Current action and preconditions to check: path_clear

Your task: For each precondition in the list above, predict whether it will hold at this action.

Consider the current scene as observed from the mobile robot's camera, and analyze the predicted future states of all dynamic agents (e.g., people, animals, vehicles, or any moving entities) within the NEXT SECOND.

IMPORTANT: Only answer "very likely" if you are absolutely certain—based on strong, clear evidence—that a dynamic agent will violate the precondition in the predicted future state. Do NOT answer "very likely" for unlikely, ambiguous, or low-probability risks.

Ask yourself for each precondition: Is there a high probability, with clear and convincing evidence, that the predicted future states of any dynamic agent will interfere with the predicted future state of the currently executing action within the NEXT SECOND, causing that precondition to fail?

Assess the risk level based on these predictions. Use "likely" or "very likely" if motions create a clear risk of interference.

Use "neutral" or "improbable" if agents are nearby but their predicted paths are clearly diverging or non-conflicting.

Failure Risk Categories: "very improbable", "improbable", "neutral", "likely", "very likely"

Answer Format: Output ONLY the probability_of_failure value from these categories: "very improbable", "improbable", "neutral", "likely", "very likely"

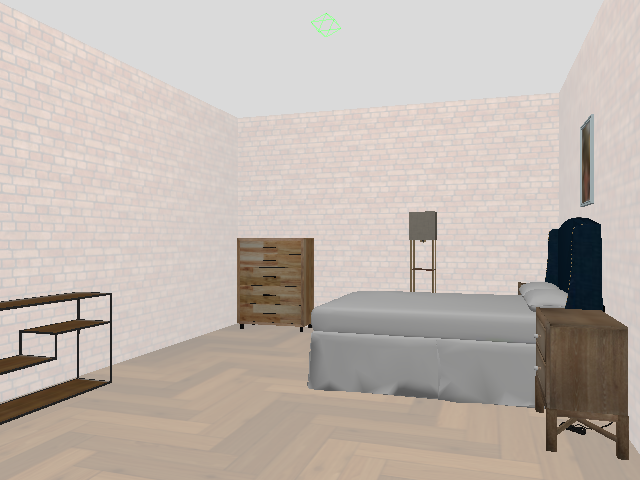

Answer: very improbable